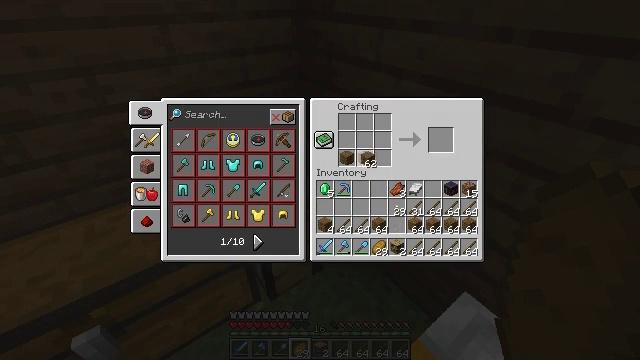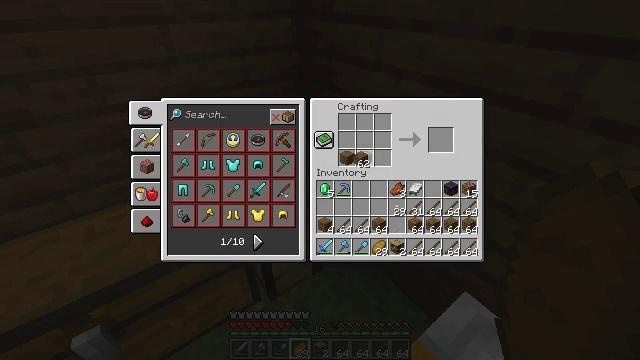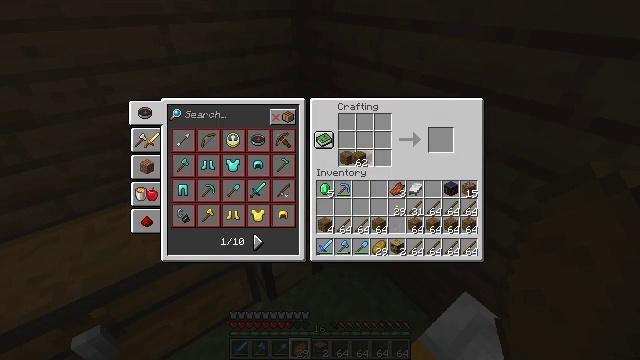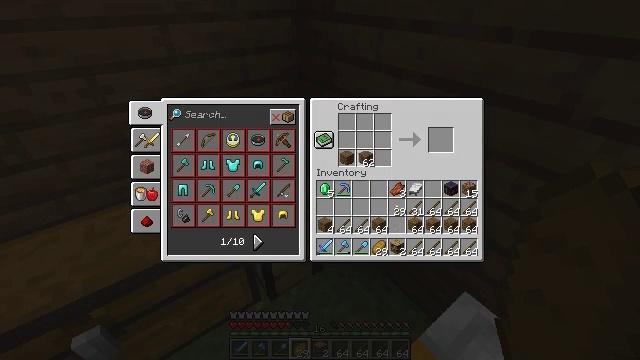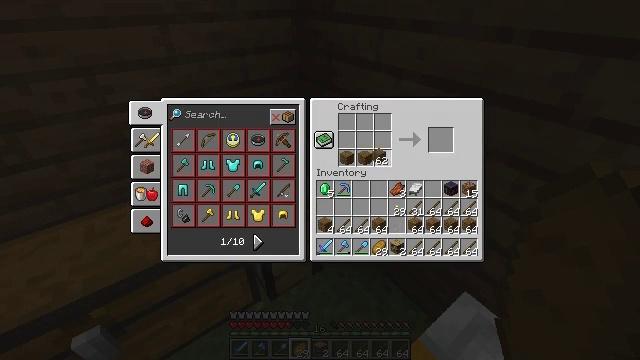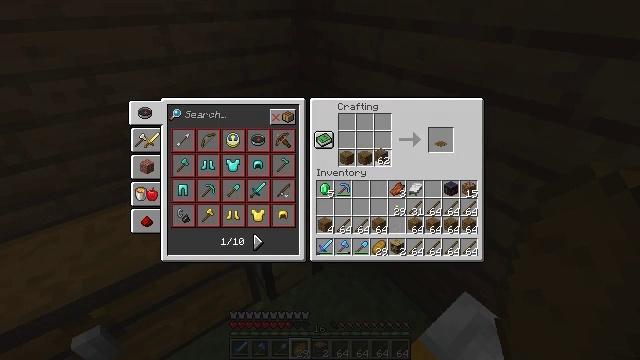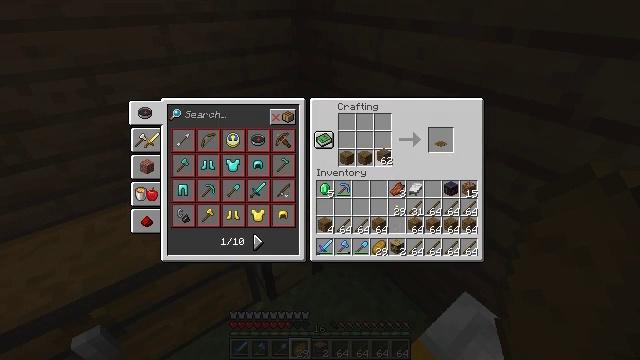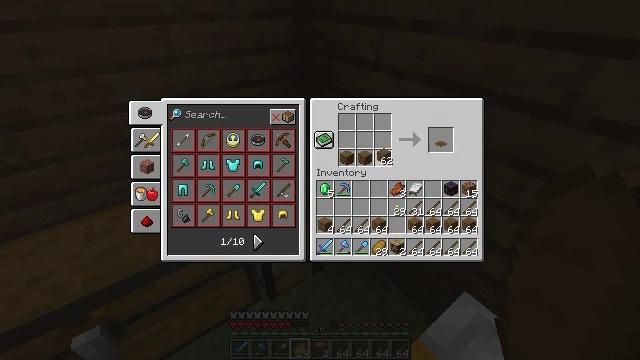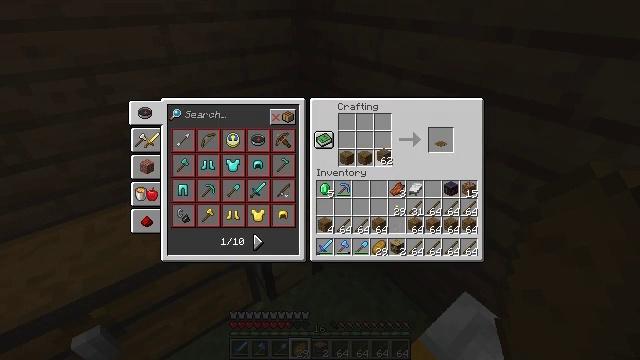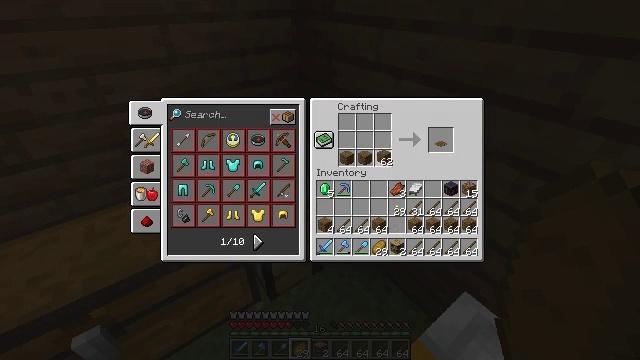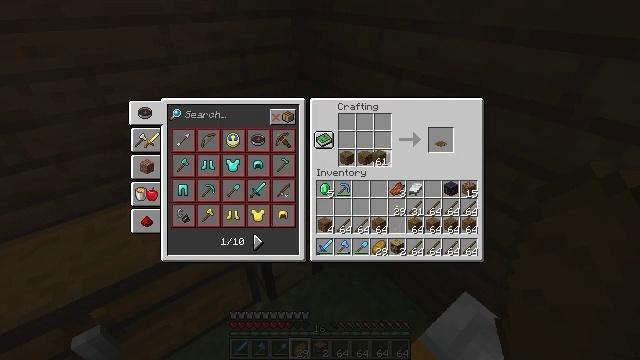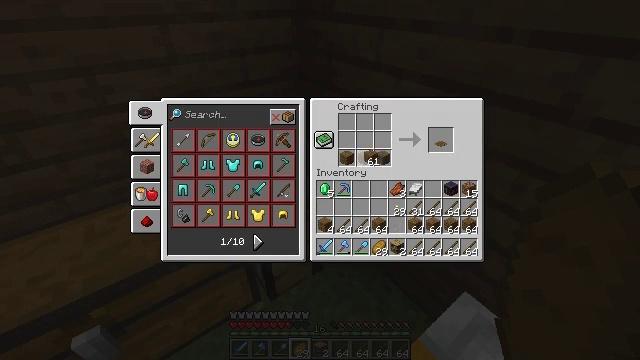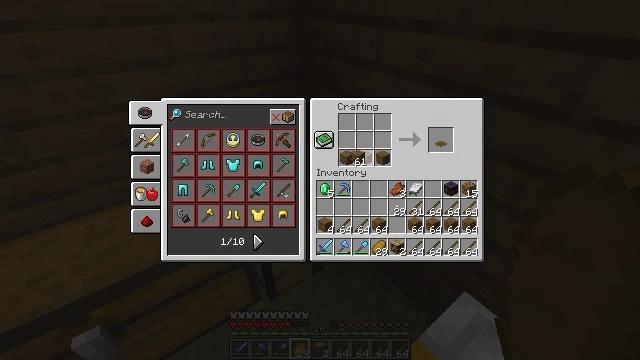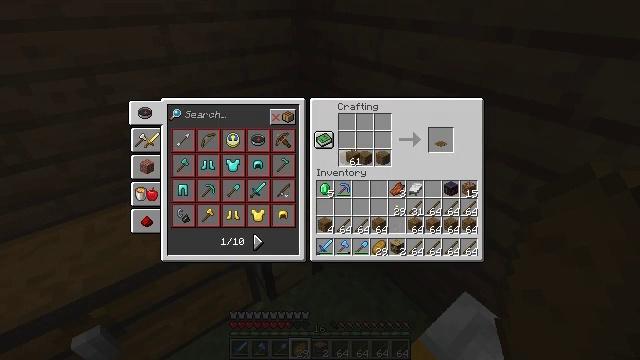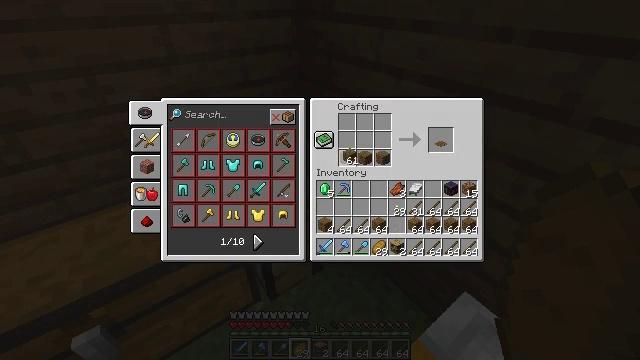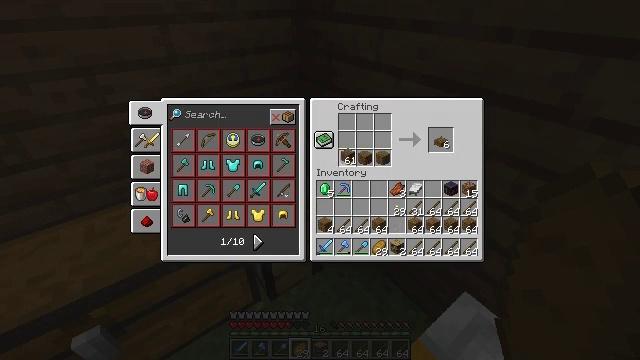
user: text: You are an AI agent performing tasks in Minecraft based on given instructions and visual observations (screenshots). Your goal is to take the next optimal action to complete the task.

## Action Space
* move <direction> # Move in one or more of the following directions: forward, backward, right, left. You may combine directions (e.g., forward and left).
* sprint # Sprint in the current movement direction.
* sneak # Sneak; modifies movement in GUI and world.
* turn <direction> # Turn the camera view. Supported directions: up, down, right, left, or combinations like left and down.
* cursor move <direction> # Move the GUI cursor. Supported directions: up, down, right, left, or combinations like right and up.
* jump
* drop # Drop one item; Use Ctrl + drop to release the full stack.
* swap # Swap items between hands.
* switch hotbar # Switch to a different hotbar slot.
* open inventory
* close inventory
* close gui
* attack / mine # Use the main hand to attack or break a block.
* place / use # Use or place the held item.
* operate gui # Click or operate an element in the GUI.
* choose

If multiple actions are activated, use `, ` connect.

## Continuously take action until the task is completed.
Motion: motion action
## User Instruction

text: Use spruce planks to craft a spruce slab.
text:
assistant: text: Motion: cursor move left
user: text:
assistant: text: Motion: no_op
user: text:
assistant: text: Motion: cursor move right
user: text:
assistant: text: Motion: cursor move right
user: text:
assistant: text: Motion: no_op
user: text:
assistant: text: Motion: no_op
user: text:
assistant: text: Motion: choose
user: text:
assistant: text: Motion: choose
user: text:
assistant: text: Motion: choose
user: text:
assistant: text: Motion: no_op
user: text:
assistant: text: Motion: cursor move left
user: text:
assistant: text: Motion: cursor move left
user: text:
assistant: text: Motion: no_op
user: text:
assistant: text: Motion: no_op
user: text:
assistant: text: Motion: no_op
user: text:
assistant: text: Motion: no_op
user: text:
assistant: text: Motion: choose
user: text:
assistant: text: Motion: choose
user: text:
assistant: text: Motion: cursor move right, choose
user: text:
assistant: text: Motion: cursor move right, choose
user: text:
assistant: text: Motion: choose
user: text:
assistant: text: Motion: choose
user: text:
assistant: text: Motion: choose
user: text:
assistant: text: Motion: choose
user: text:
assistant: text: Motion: choose
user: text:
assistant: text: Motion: choose
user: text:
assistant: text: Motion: no_op
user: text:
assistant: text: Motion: cursor move down
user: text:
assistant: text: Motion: cursor move down
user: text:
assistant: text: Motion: cursor move down